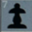
Piece: bP